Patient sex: F
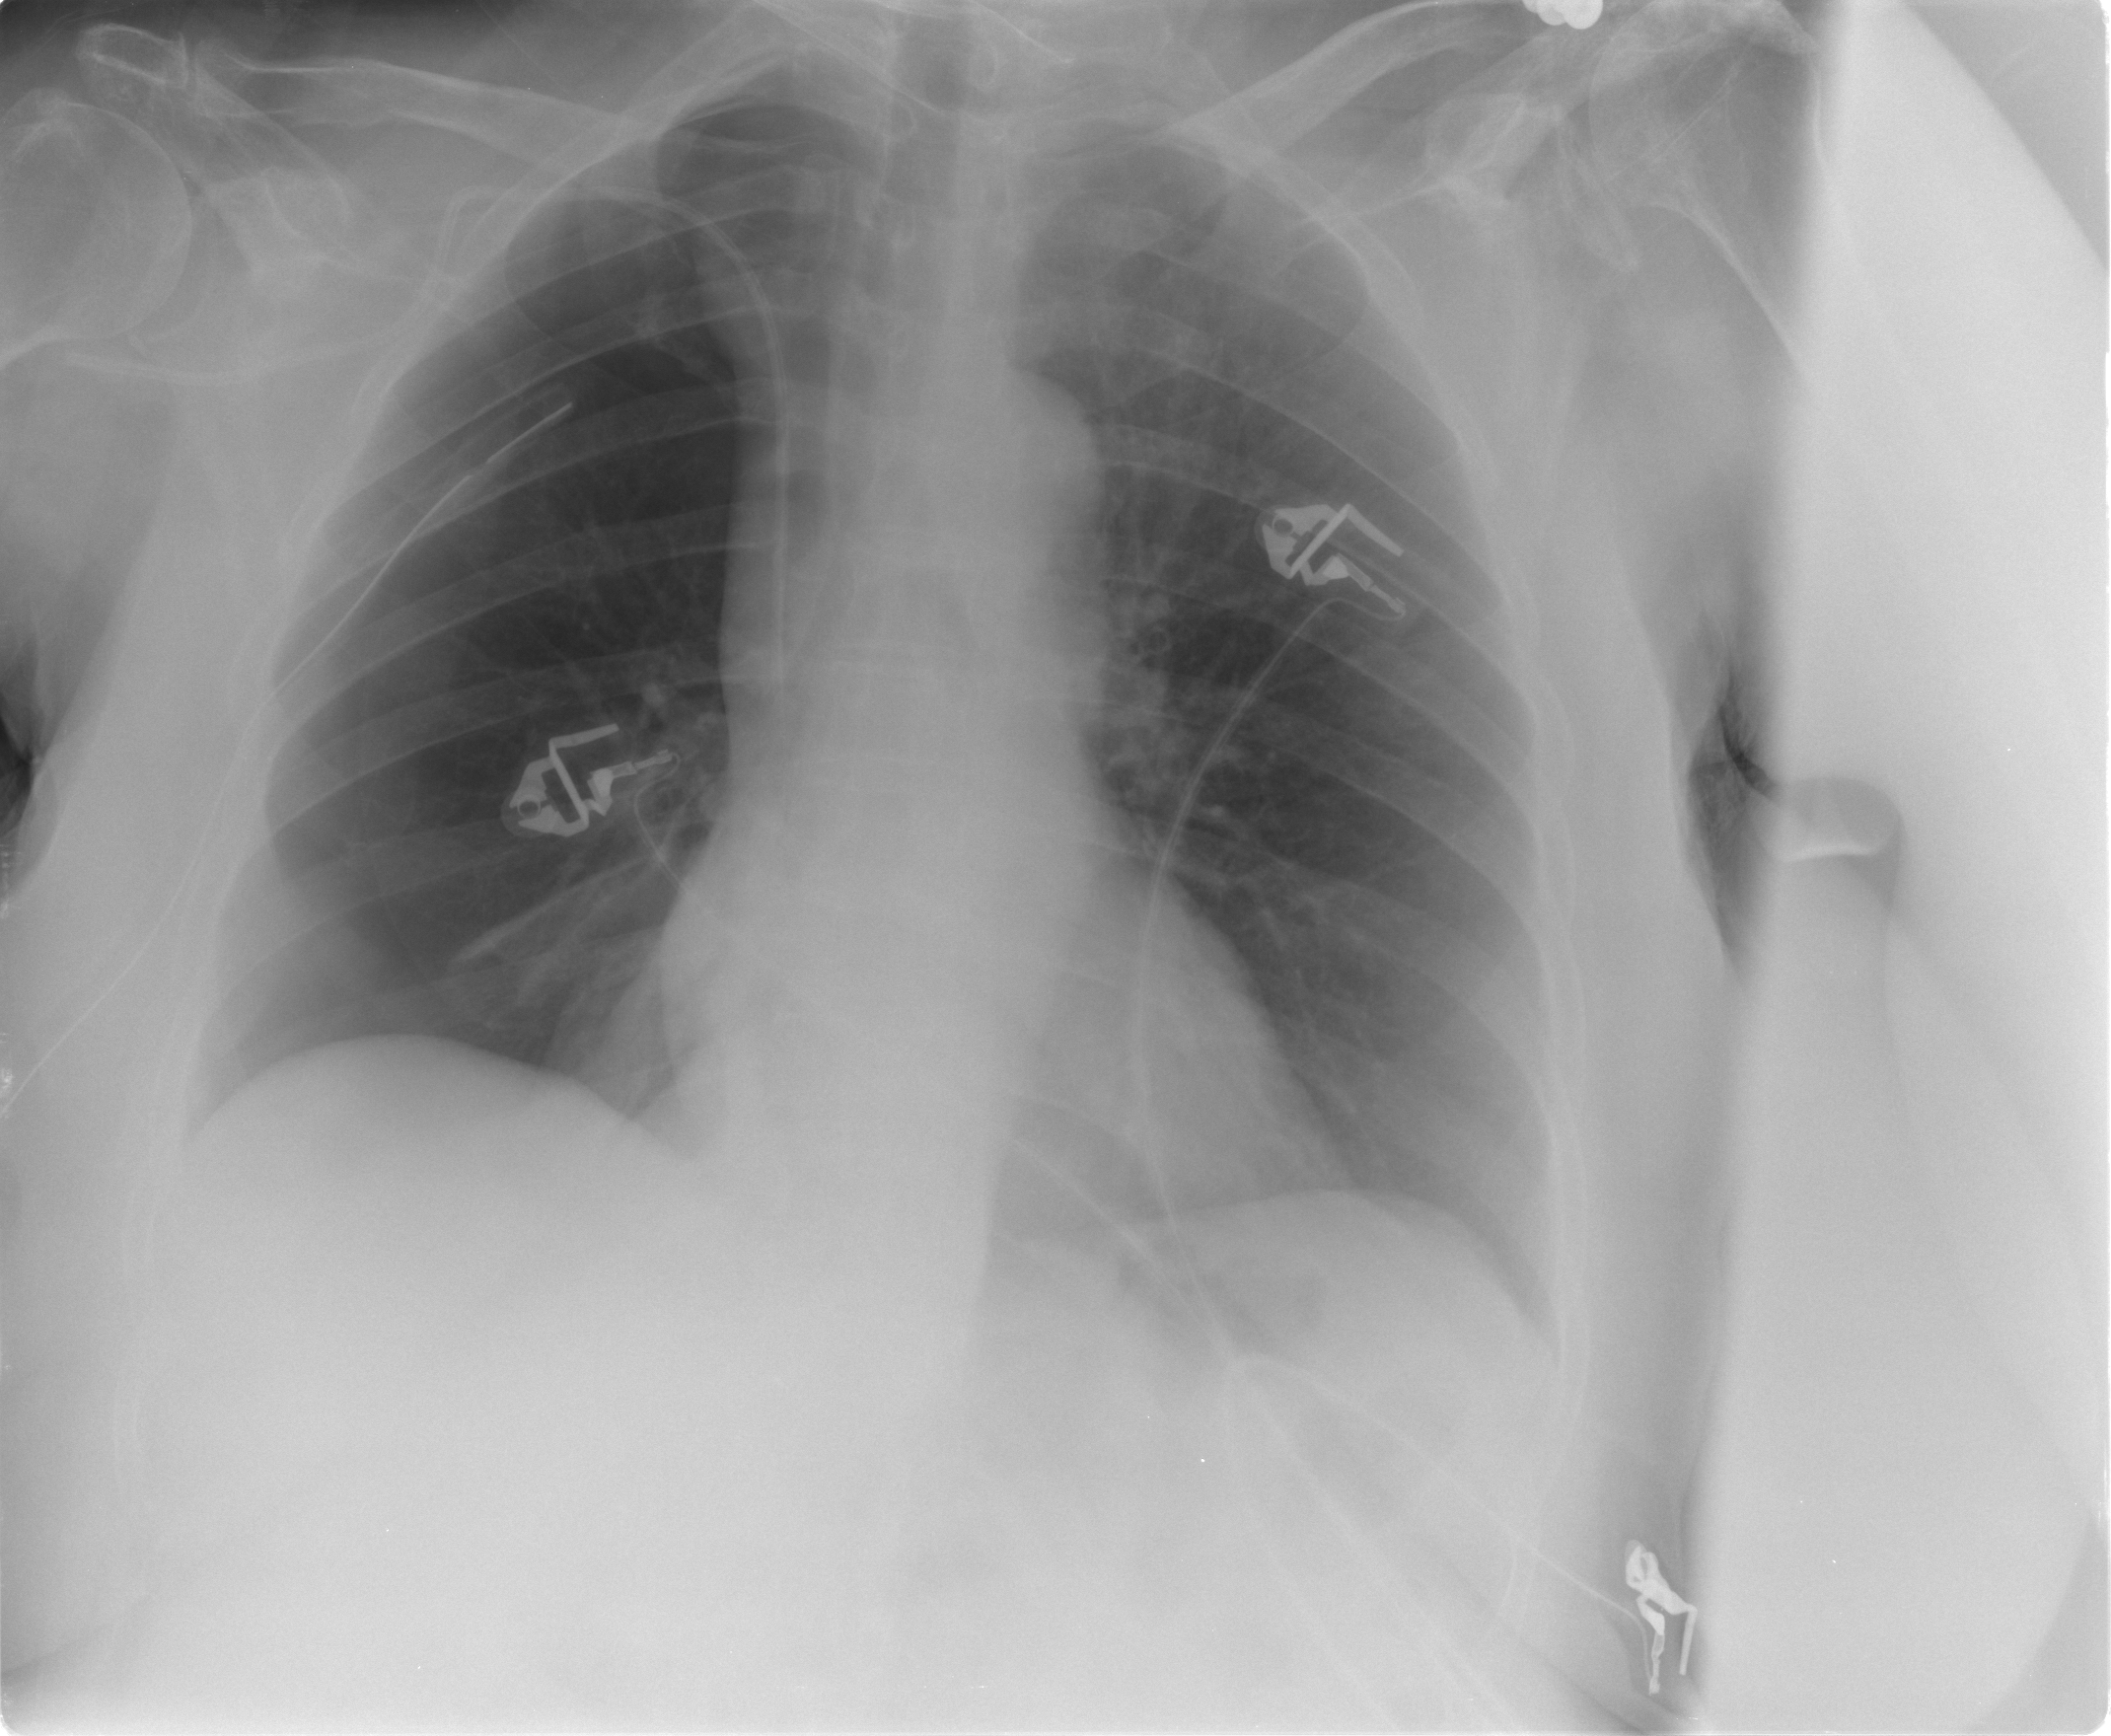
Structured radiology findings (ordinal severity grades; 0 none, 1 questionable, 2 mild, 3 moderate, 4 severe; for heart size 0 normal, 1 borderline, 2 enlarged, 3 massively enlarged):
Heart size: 0
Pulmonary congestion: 0
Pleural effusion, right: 0
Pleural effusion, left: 0
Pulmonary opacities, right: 0
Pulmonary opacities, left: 0
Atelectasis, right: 2
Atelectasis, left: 0